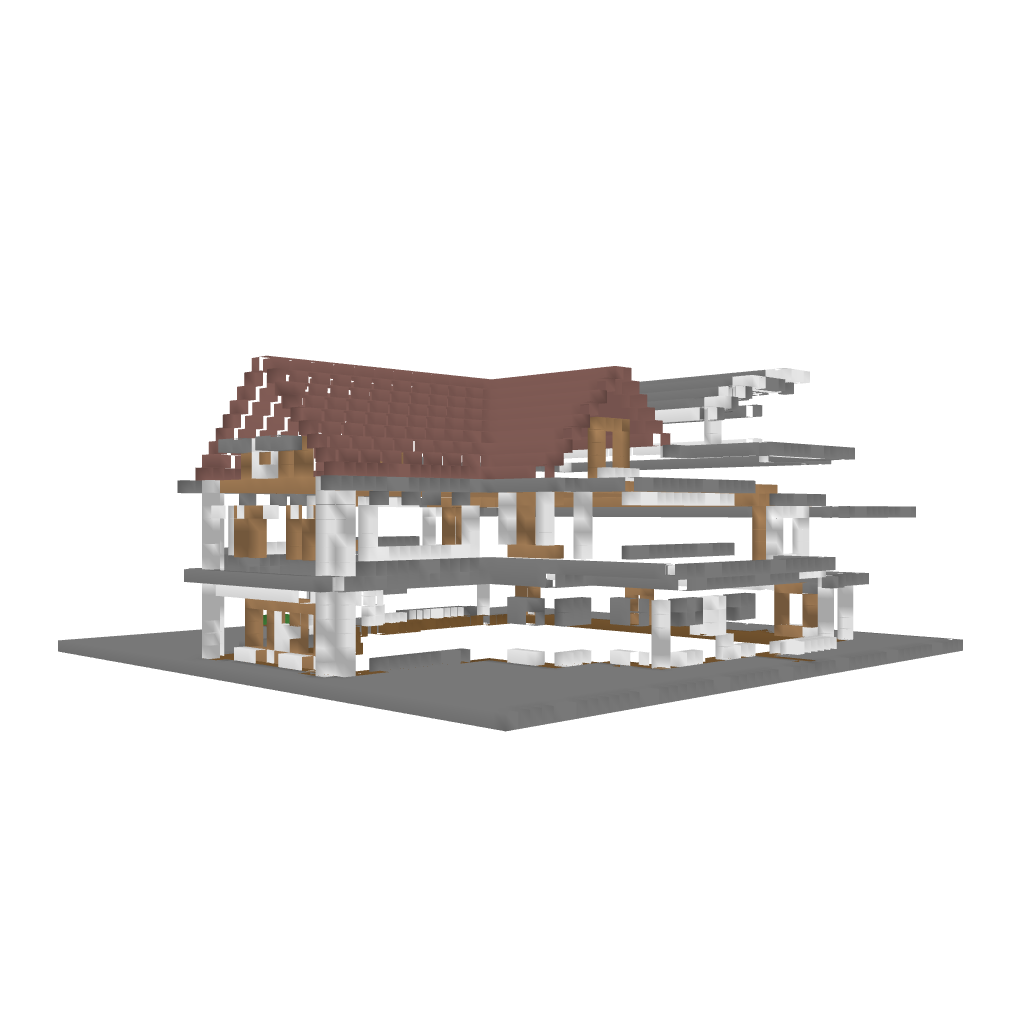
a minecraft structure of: Contemporary Modern House bad low quality